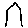
Label: house